Interaction volume radius: 5 \u00c5
Interaction volume height: 10 \u00c5
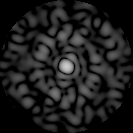
Disorder parameter: 0.8314